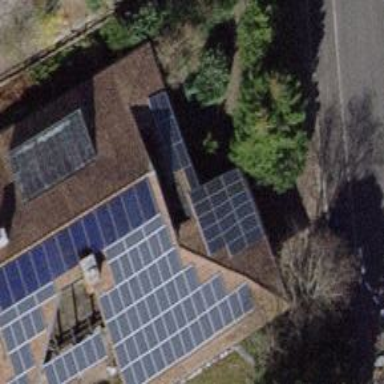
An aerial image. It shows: Solar power generator with photovoltaic panels.